Question: Good day to all.
I have a little funny trouble that I don't really know how to... begin debugging.
I have a site with some articles and other stuff, based on symfony (<URL>. Nothing unusual till now.
The funny part is that sometimes it works ok, sometimes it gives timout (for the same page).
The thing is that I received it for debugging, I didn't make it so I can't provide 2 many details. All I'm asking is: do you think is an apache problem (that's my personal opinion till now, I started some logging but I'll get the data later)? Or you think is code related (I would have excluded this but it seems that there have been some code changing recently and no server changes and before this it was working ok)?
The problem was first spotted on: <URL>, but I managed 2 reproduce it on homepage, and other pages.
Edited: added screen shot. Also I managed to reproduce with an image so is almost definitely apache problem (although it reproduced much more harder).

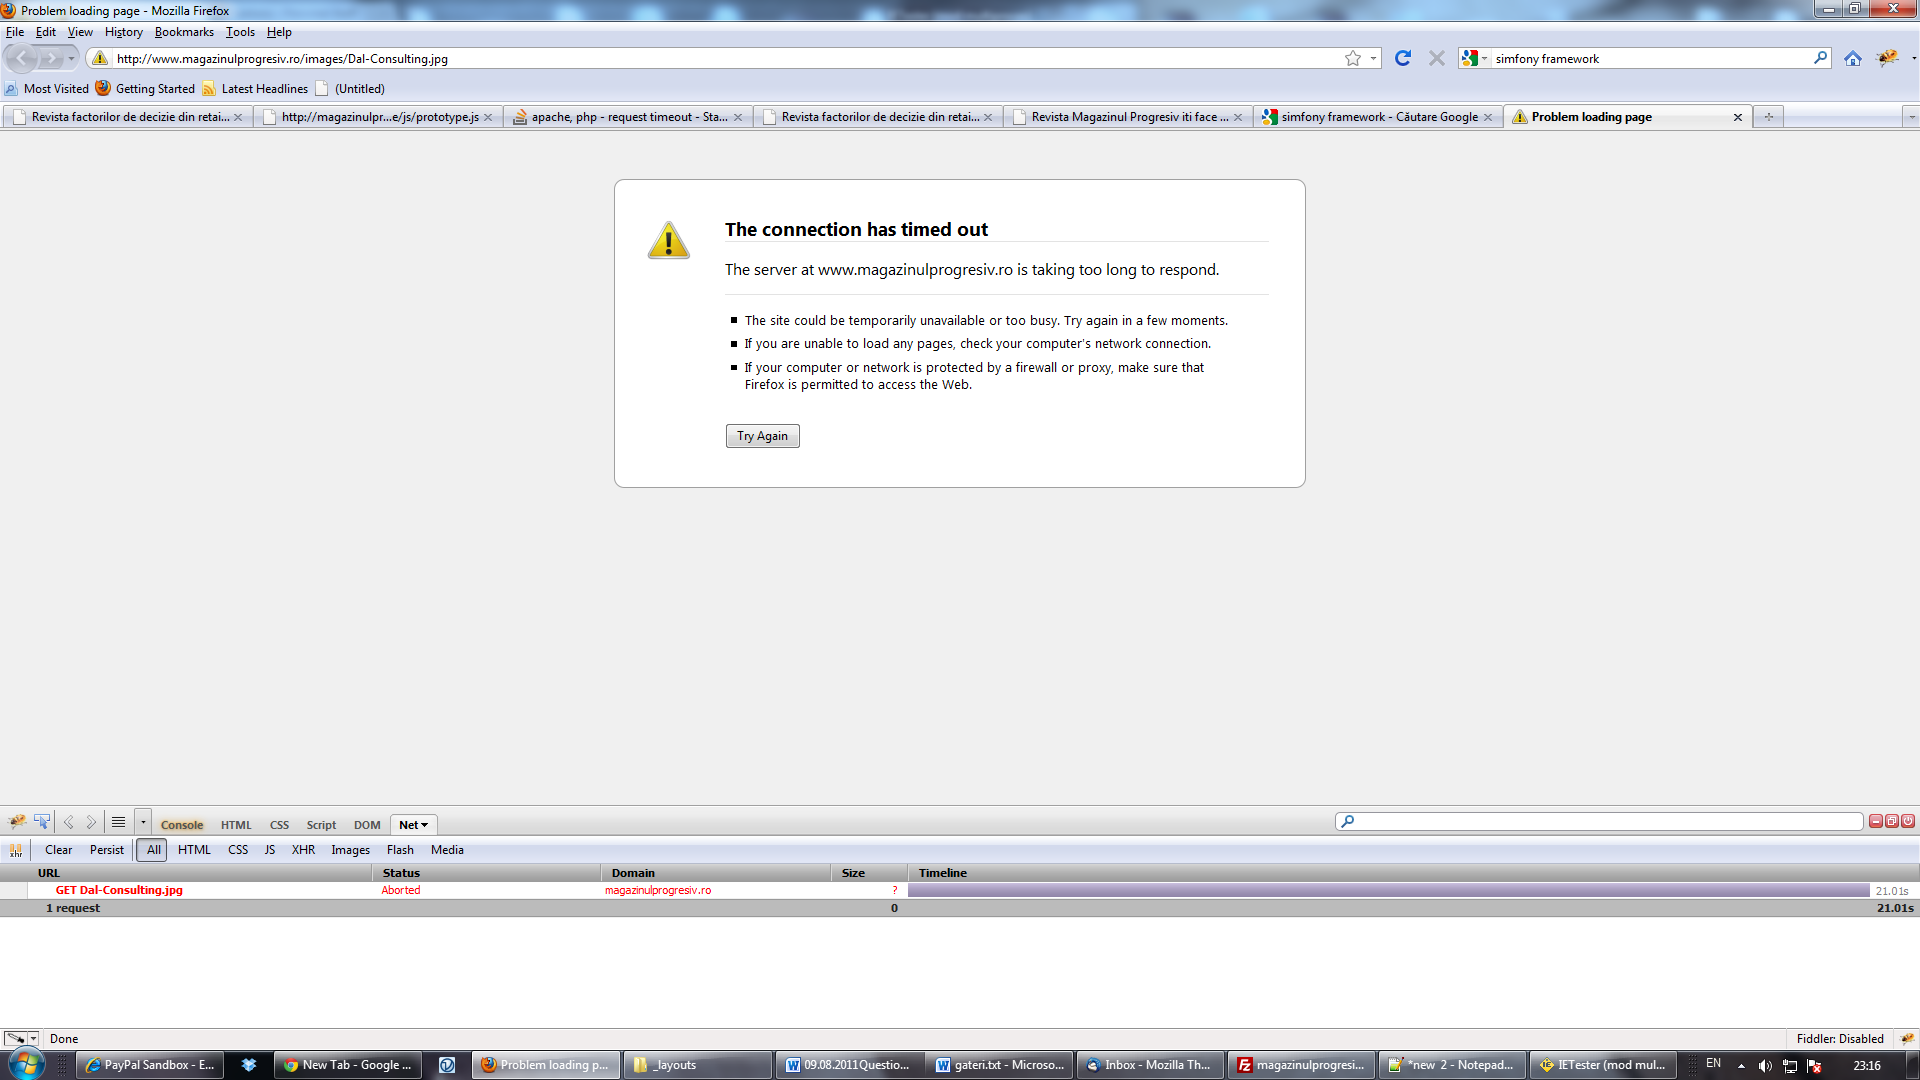
Answer: I found the issue. Well not exactly but is not my problem any more. I was looking for the logs when suddenly the server stop working. So I pinged it and ping failed. So the problem is kind of clear and is the hosting. (server not responding to ping kind of eliminates any programming issues.)